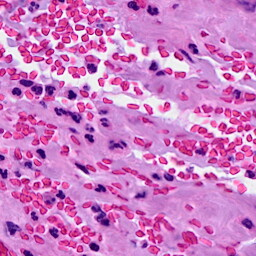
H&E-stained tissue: Breast